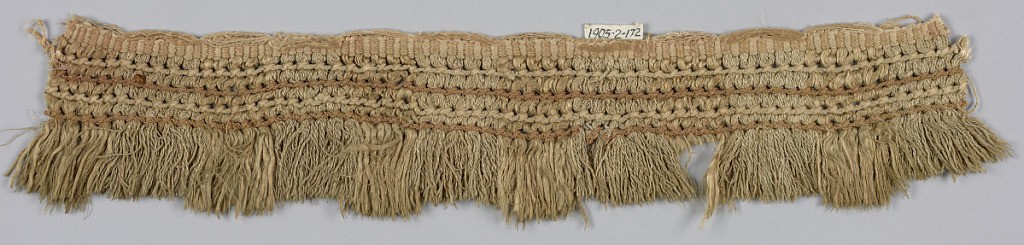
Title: Fringe
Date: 16th century
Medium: silk Technique: plain weave
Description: Pink and brown fringe with a band in a trellis pattern above silk threads.